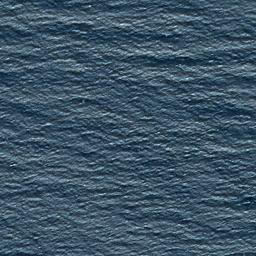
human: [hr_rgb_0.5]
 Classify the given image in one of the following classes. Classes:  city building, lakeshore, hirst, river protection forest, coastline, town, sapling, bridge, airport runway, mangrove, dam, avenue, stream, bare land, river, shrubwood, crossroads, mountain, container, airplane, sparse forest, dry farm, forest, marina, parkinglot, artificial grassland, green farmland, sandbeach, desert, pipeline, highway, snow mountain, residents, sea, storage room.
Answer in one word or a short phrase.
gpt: sea